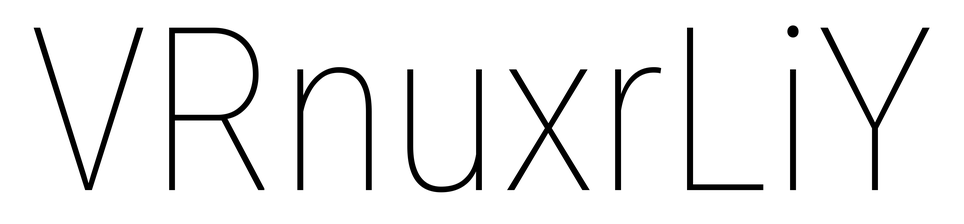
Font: Roboto_Condensed_Thin